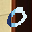
Label: 0